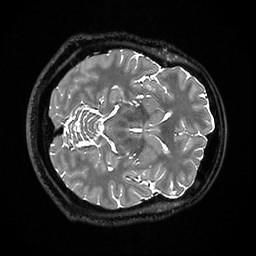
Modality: T2w
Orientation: axial
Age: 52
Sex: female
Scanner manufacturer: ge
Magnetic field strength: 3 T
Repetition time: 3.202 s
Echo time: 0.06643 s